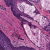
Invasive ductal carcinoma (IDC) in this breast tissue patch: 0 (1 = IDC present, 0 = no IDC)